Interaction volume radius: 10 \u00c5
Interaction volume height: 15 \u00c5
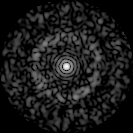
Disorder parameter: 0.8289